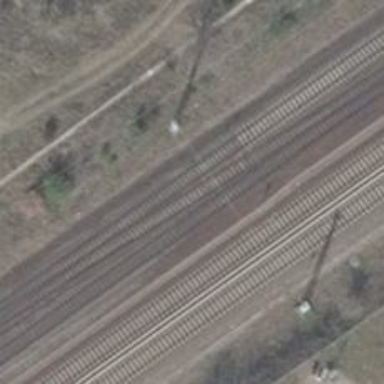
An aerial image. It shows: Railway track with contact lines for electrification.